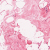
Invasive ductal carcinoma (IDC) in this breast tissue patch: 0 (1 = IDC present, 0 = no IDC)